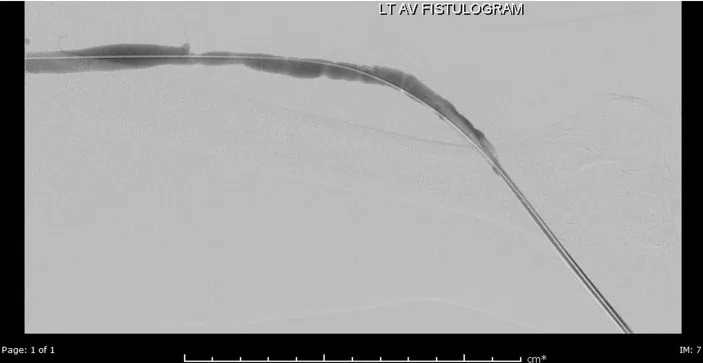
Post plasty fistulogram demonstrating "apparent recalcitrant" stenosis which predominantly spasm.
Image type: radiology (ct)